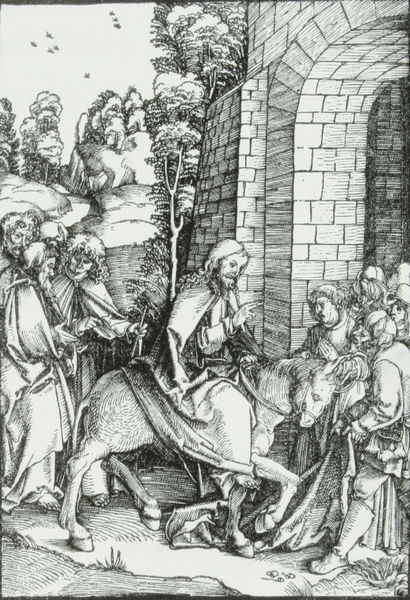
Titel: Christi Einzug in Jerusalem
Künstler: Hans Schäufelein
Standort: Nürnberg.
Institution: Germanisches Nationalmuseum
Schlagwörter: baum, dunkel, gemälde, hand, himmel, mann, schatten, umhang, vogel, bäume, fluss, frauen, landschaft, menschen, stadt, finger, geste, grau, hell, hintergrund, holz, kleid, kleider, licht, männer, schwarz, skizze, strasse, szene, weiss, zeichnung, gebäude, gras, haus, tier, weg, teppich, kleidung, stein, steine, gräser, hügel, natur, vögel, sonne, gewand, lange haare, mantel, stoff, renaissance, esel, pferd, reiter, stock, huf, reiten, ritt, holzschnitt, papier, bogen, mauer, ziegel, grafik, graphik, backstein, rundbogen, gefolge, faltenwurf, tor, eingang, antike, burg, kloster, torbogen, druck, druckgraphik, druckgrafik, schraffur, holzstich, radierung, stich, schwarzweiß, volk, stiefel, beten, ritter, stadttor, ziegelsteine, quader, christus, jesus, jesus christus, ostern, reise, mittelalter, segen, empfang, stadtmauer, mönche, adliger, ankunft, begrüßung, dürer, teppicht, jünger, kupferstich, jerusalem, jesu, bitte, gruß, schwur, bitten, gemauert, albrecht dürer, segensgestus, passion, einzug, segenshand, christud, marienleben, chrsitus, palmsonntag, menscheng, begrüßen, chrit, efolge, palmbuschen, mönchen, palmesel, friedensgruß, jerusaelm, passah